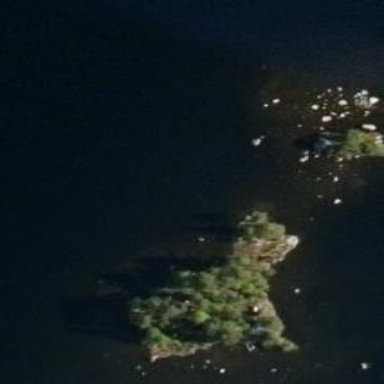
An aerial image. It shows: Islet.